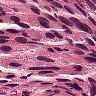
Metastatic tissue present: yes